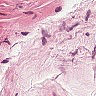
Metastatic tissue present: no